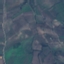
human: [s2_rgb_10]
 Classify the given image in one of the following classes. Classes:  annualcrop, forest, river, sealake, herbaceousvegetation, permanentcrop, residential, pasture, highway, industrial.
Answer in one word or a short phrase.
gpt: PermanentCrop